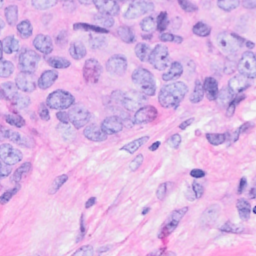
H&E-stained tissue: Breast